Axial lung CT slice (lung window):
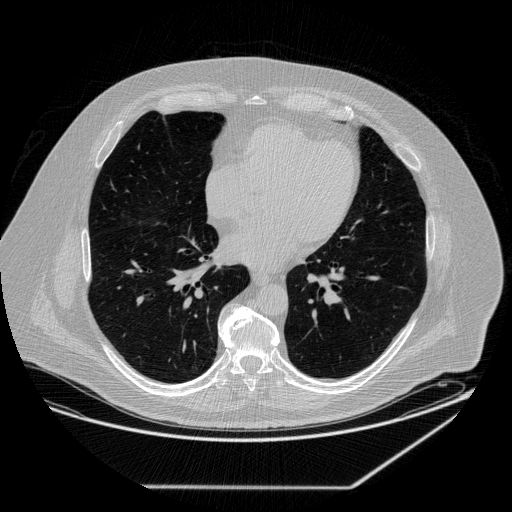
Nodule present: no